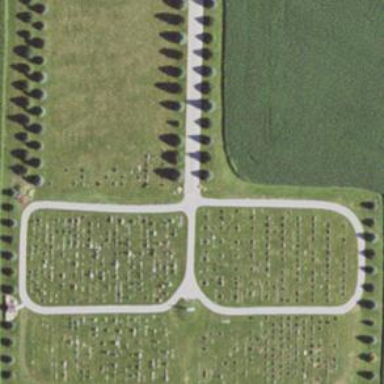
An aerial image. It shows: Cemetery.